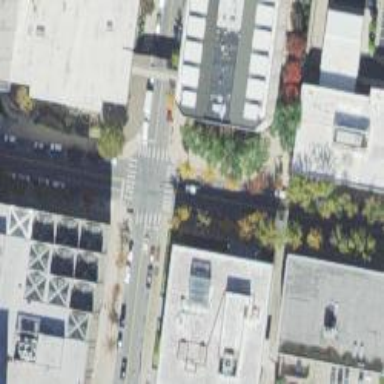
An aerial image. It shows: Marked crossing with zebra markings.